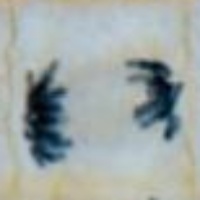
Label: anaphase